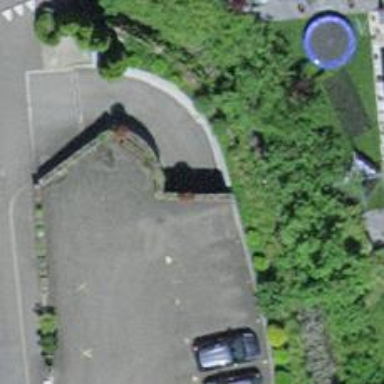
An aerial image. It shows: Parking entrance.